Question: I am modifying my program to get its values from a database and I am having some issues and I am a little bit confused on what to do. I've been stuck for days, I would appreciate the help.
When I select an item on my spinner(populated from database), I need it to pass the INT value along with it so I can send it to another activity.
So far my code looks like this, the database utility:
public class DbUtility {
'''
static final String DB_NAME="food";
static final String BEEF_TABLE="beef";
static final String CHICKEN_TABLE="chicken";
SQLiteDatabase db=null;
Context context;
public static class DatabaseHelper extends SQLiteOpenHelper
{
public DatabaseHelper(Context context, String name, CursorFactory factory, int version)
{
super(context, name, factory, version);
// TODO Auto-generated constructor stub
}
@Override
public void onCreate(SQLiteDatabase db)
{
db.execSQL("CREATE TABLE IF NOT EXISTS BEEF_TABLE (_id INT PRIMARY KEY,name VARCHAR, cookTime INT);");
db.execSQL("INSERT INTO BEEF_TABLE values(1,'Skirt Steak', 23000);");
db.execSQL("INSERT INTO BEEF_TABLE values(2,'Flank Steak',23000);");
db.execSQL("INSERT INTO BEEF_TABLE values(3,'Filet Mignon',23000);");
db.execSQL("CREATE TABLE IF NOT EXISTS CHICKEN_TABLE (_id INT PRIMARY KEY,name VARCHAR, cookTime INT);");
db.execSQL("INSERT INTO CHICKEN_TABLE values(1,'Breast',20000);");
db.execSQL("INSERT INTO CHICKEN_TABLE values(2,'Wings',10000);");
db.execSQL("INSERT INTO CHICKEN_TABLE values(3,'Burger',30000);");
}
@Override
public void onUpgrade(SQLiteDatabase db, int oldVersion, int newVersion) {
}
}
public DbUtility(Context context) {
this.context=context;
}
public SimpleCursorAdapter getBeefAdapter()
{
DatabaseHelper dbhelper=new DatabaseHelper(this.context, DB_NAME, null, 1);
db=dbhelper.getWritableDatabase();
Cursor beefCursor=db.rawQuery("SELECT * FROM BEEF_TABLE", null);
while(!beefCursor.isLast())
beefCursor.moveToNext(); //I don't understand why but it's necessary (alternative call c.getCount() )
String[] beefType=new String[1];
int[] to=new int[1];
beefType[0]="name";
to[0]=android.R.id.text1;
SimpleCursorAdapter beefAdapter=new SimpleCursorAdapter(this.context, android.R.layout.simple_spinner_item, beefCursor, beefType, to);
beefAdapter.setDropDownViewResource(android.R.layout.simple_spinner_dropdown_item);
db.close();
return beefAdapter;
}
public SimpleCursorAdapter getChickenAdapter()
{
DatabaseHelper dbhelper=new DatabaseHelper(this.context, DB_NAME, null, 1);
db=dbhelper.getWritableDatabase();
Cursor chickenCursor=db.rawQuery("SELECT * FROM CHICKEN_TABLE", null);
while(!chickenCursor.isLast())
chickenCursor.moveToNext(); //I don't understand why but it's necessary (alternative call c.getCount() )
String[] chickenType=new String[1];
int[] type=new int[1];
chickenType[0]="name";
type[0]=android.R.id.text1;
SimpleCursorAdapter chickenAdapter=new SimpleCursorAdapter(this.context, android.R.layout.simple_spinner_item, chickenCursor, chickenType, type);
chickenAdapter.setDropDownViewResource(android.R.layout.simple_spinner_dropdown_item);
db.close();
return chickenAdapter;
}
public int getCookTime(String theTable, String theFood)
{
DatabaseHelper dbhelper=new DatabaseHelper(this.context, DB_NAME, null, 1);
SQLiteDatabase db=dbhelper.getReadableDatabase();
int TheCookTime = 0;
Cursor foodCursor = db.rawQuery("SELECT * FROM " + theTable + " WHERE name='" + theFood + "'", null);
TheCookTime = foodCursor.getInt(foodCursor.getColumnIndex("cookTime"));
return TheCookTime;
}
'''
I need to grab, cookTime INT and pass it to my spinner activity:
'''
package com.tsilo.grillbuddy;
'''
import android.app.Activity;
import android.content.Intent;
import android.os.Bundle;
import android.view.View;
import android.widget.Button;
import android.widget.SimpleCursorAdapter;
import android.widget.Spinner;
public class ChickenActivity extends Activity {
'''
int option1value;
int option2value;
/** Called when the activity is first created. */
@Override
public void onCreate(Bundle savedInstanceState) {
super.onCreate(savedInstanceState);
setContentView(R.layout.spinner);
final DbUtility db=new DbUtility(this);
SimpleCursorAdapter beefAdapter=db.getBeefAdapter();
final Spinner beefSpinner=(Spinner)this.findViewById(R.id.spinner);
beefSpinner.setAdapter(beefAdapter);
SimpleCursorAdapter chickenAdapter=db.getChickenAdapter();
final Spinner chickenSpinner=(Spinner)this.findViewById(R.id.spinner2);
chickenSpinner.setAdapter(chickenAdapter);
Button TimerButton = (Button)findViewById(R.id.TimerActivityButton);
TimerButton.setOnClickListener(new View.OnClickListener(){
public void onClick(View v)
{
String beefSelection = (String) beefSpinner.getSelectedItem();
option1value = db.getCookTime(DbUtility.BEEF_TABLE, beefSelection);
String chickenSelection = (String) chickenSpinner.getSelectedItem();
option2value = db.getCookTime(DbUtility.CHICKEN_TABLE, chickenSelection);
Intent timer = new Intent (ChickenActivity.this,TimerActivity.class);
timer.putExtra("option1", option1value);
timer.putExtra("option2", option2value);
startActivity(timer);
}
});
}
'''
: As you can see I incorporated the solution, I was required to change my spinners to final for them to work and change DbUtility to db. It compiles fine with no errors, and I am able to get to my chicken activity when I click it, but I now get a force close when I click my Timer Button, my DDMS looks as follows
---

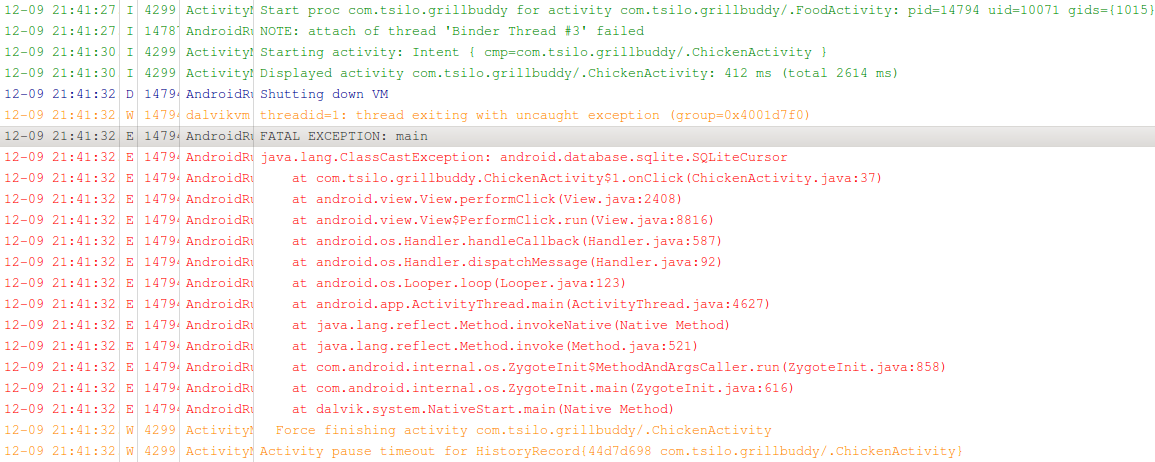
Answer: OK, try this for your TimerButton onClick() method. Your SimpleCursorAdapters will need to be declared as 'final' but your Spinners no longer need to be neither does your DBUtility db instance in the ChickenActivity.
'''
TimerButton.setOnClickListener(new View.OnClickListener() {
public void onClick(View v) {
option1value = getCookTime(beefAdapter);
option2value = getCookTime(chickenAdapter);
Intent timer = new Intent (ChickenActivity.this, TimerActivity.class);
timer.putExtra("option1", option1value);
timer.putExtra("option2", option2value);
startActivity(timer);
}
});
'''
Also, instead of having the getCookTime() method in the DBUtility class, add this to the ChickenActivity class instead. I've added some android.util.Log calls so you can test it's working the way you need it.
'''
public int getCookTime(SimpleCursorAdapter adapter) {
String theName = "None";
int theCookTime = 0;
Cursor theCursor = adapter.getCursor();
theName = theCursor.getString(theCursor.getColumnIndex("name"));
theCookTime = theCursor.getInt(theCursor.getColumnIndex("cookTime"));
android.util.Log.i("ChickenActivity", "theName: " + theName);
android.util.Log.i("ChickenActivity", "theCookTime: " + theCookTime);
return theCookTime;
}
'''